Aerial crown-view tile of a tropical tree (Barro Colorado Island, Panama), acquired 20240611:
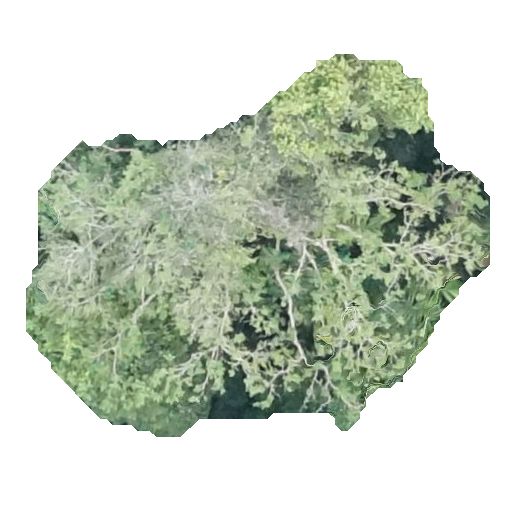
Species: Trattinnickia aspera
GBIF accepted scientific name: Trattinnickia aspera
Crown area: 192.98 m²